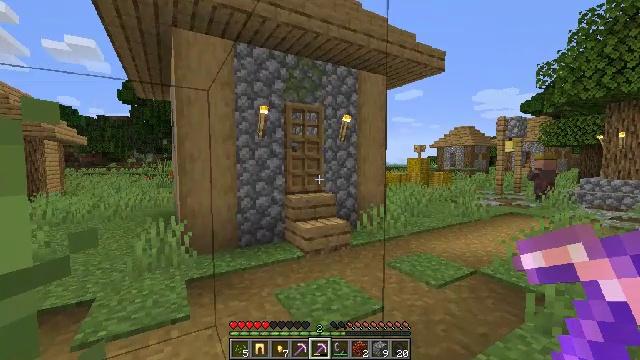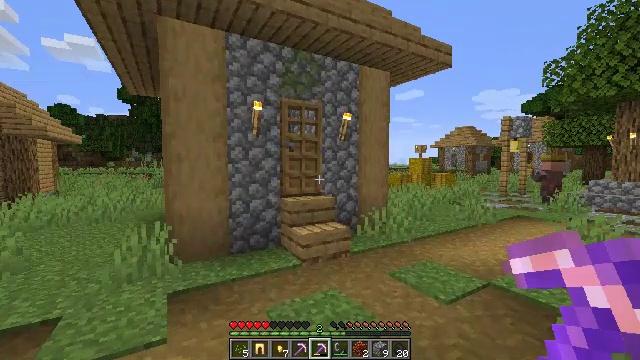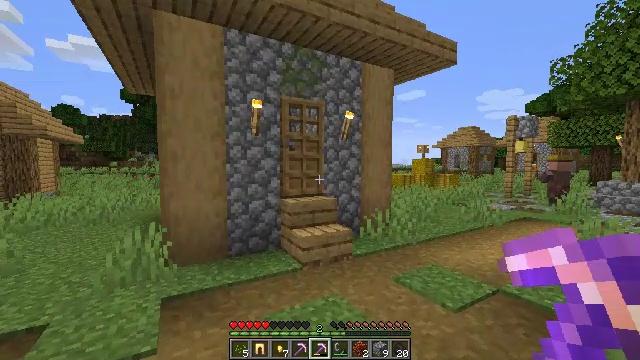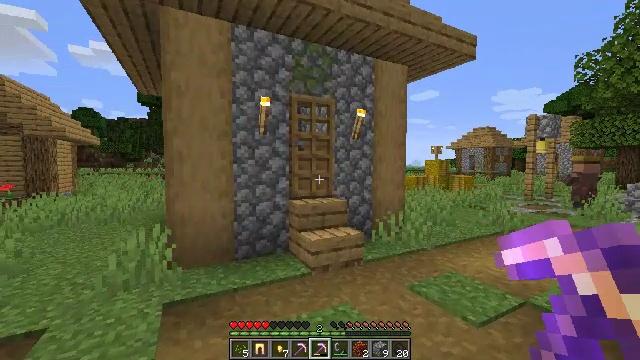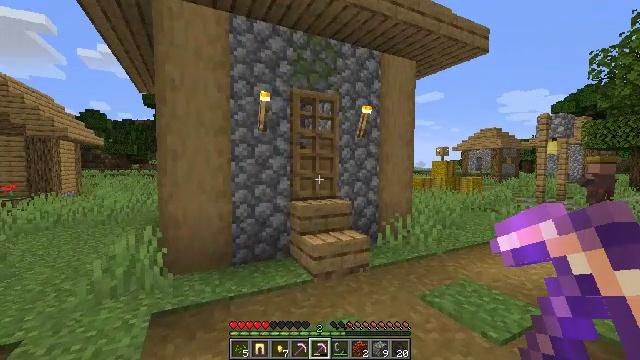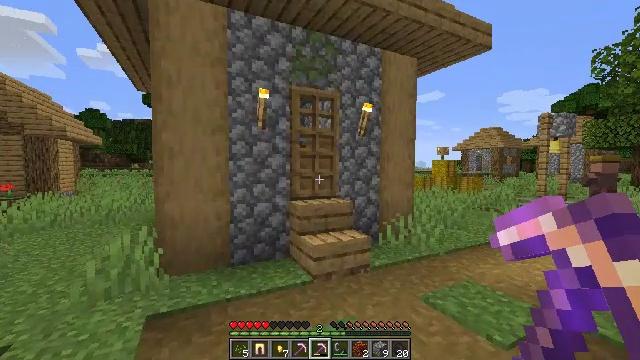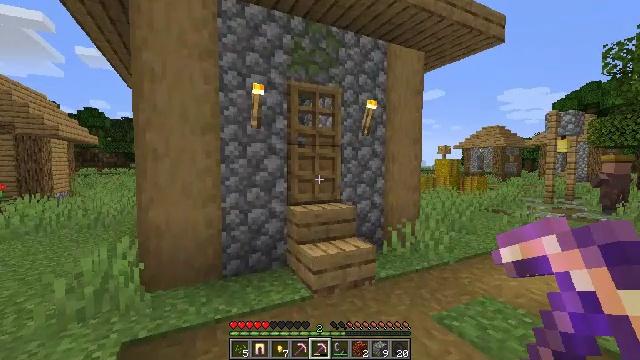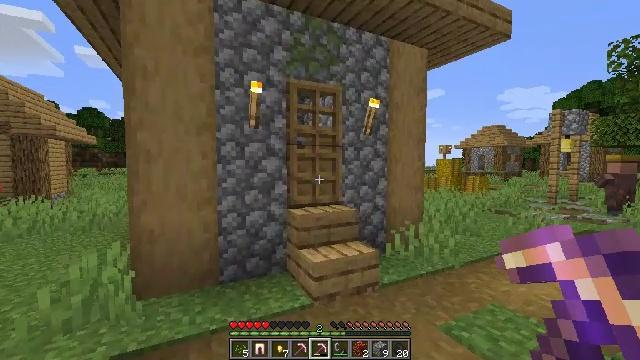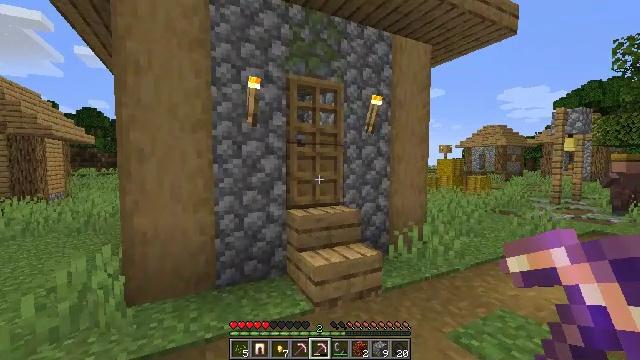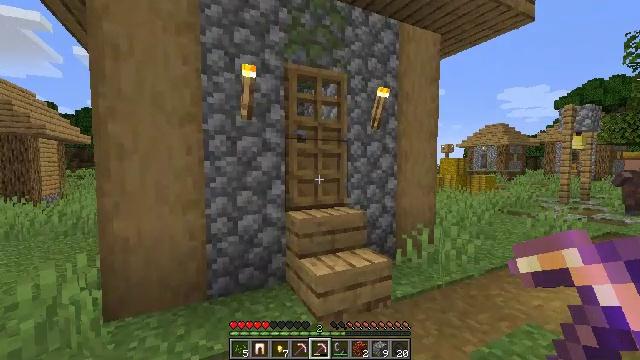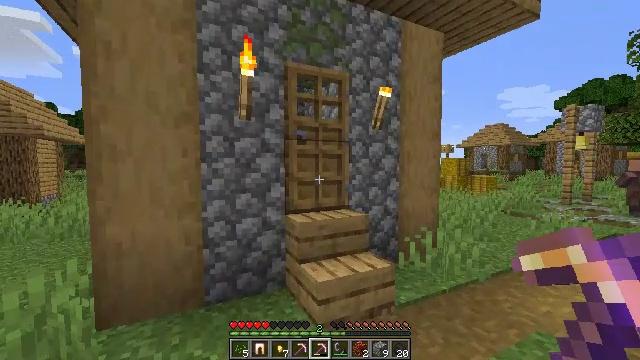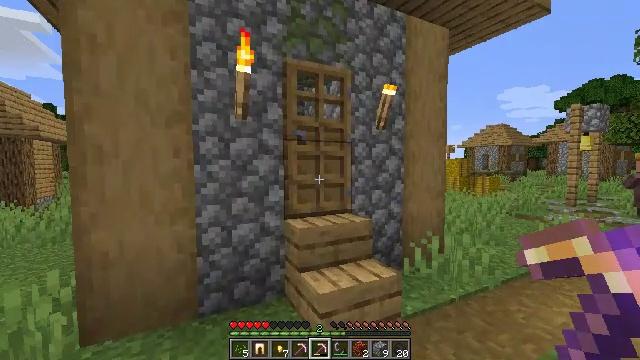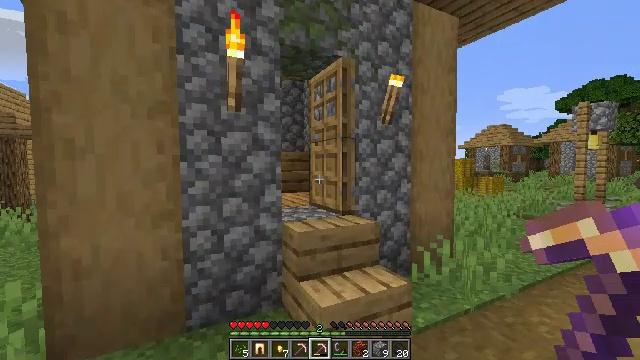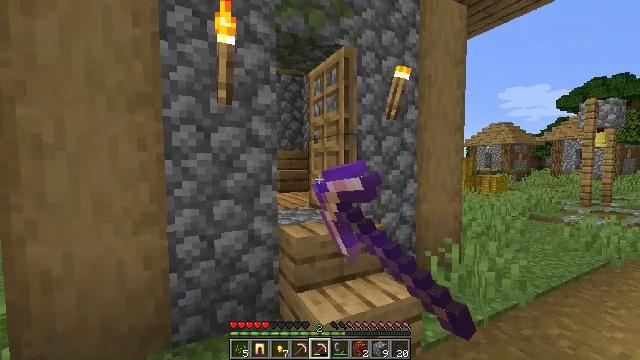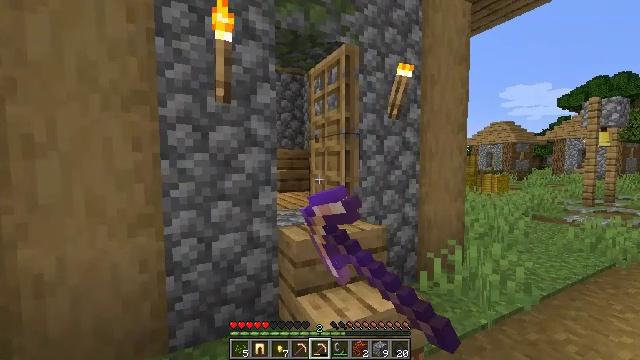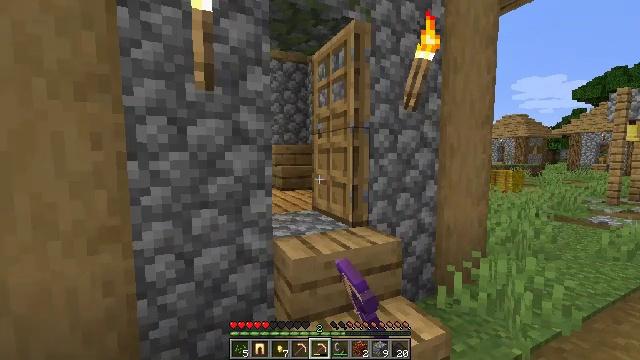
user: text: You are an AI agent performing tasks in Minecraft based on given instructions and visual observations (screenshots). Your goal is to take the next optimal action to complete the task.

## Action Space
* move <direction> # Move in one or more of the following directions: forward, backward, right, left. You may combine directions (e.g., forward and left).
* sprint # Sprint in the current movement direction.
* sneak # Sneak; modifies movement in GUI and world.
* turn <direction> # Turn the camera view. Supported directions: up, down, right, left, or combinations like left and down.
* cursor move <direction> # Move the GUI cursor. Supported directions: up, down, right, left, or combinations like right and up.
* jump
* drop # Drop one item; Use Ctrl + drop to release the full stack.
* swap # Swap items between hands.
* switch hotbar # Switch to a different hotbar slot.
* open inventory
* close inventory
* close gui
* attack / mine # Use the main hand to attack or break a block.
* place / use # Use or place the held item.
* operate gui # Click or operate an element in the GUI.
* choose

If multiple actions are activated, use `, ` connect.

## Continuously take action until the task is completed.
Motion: motion action
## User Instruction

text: Retrieve the white bed for later use.
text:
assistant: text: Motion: move forward
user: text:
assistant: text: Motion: move forward
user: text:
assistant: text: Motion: move forward, turn left
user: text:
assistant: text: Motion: move forward
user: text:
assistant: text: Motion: move forward
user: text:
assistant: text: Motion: move forward, use / place
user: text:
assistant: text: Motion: move forward, use / place
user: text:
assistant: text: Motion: move forward, use / place
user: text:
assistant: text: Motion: move forward, use / place
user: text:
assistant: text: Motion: move forward
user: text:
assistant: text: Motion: move forward
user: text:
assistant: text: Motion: move forward, use / place
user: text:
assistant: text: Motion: move forward, use / place
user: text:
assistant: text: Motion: move forward, use / place
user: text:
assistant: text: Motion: move forward, turn left and down, use / place
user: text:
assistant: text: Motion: move forward, turn left and down
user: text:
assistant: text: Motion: move forward, turn left and down
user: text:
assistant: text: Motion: move forward
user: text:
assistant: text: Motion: move forward, turn left
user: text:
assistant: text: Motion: move forward, turn left
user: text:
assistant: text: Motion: move forward, turn left
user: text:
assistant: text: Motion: move forward, turn left
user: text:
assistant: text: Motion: move forward
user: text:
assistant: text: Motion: move forward
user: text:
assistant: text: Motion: move forward
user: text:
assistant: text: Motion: move forward, turn left and down
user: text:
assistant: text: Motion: move forward, turn left
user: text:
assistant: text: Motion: move forward, turn left
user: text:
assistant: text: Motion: no_op
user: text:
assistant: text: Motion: move forward